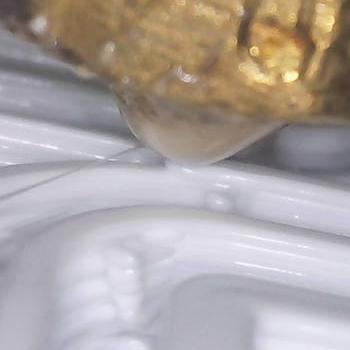
Flow rate: 158%